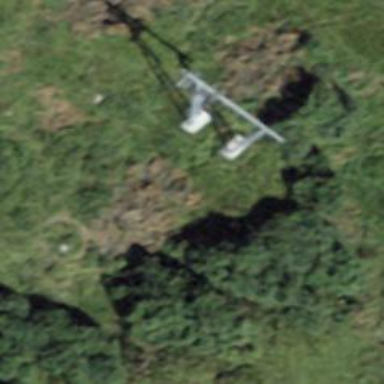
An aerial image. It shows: Pylon for aerialway.